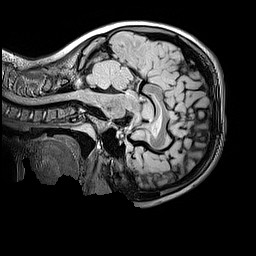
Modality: FLAIR
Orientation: sagittal
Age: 9
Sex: male
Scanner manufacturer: siemens
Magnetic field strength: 3 T
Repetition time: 5 s
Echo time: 0.388 s